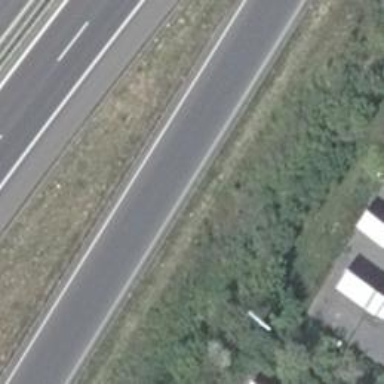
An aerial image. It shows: Trunk link highway designated as motorroad.